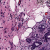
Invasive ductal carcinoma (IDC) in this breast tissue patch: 1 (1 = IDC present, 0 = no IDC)